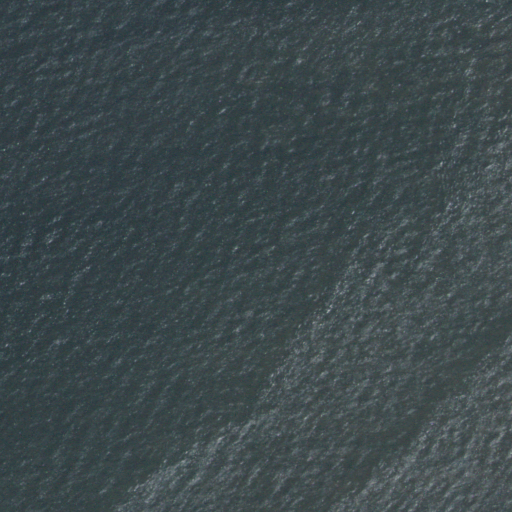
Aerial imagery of bar in New York named Orient Shoal containing only open water